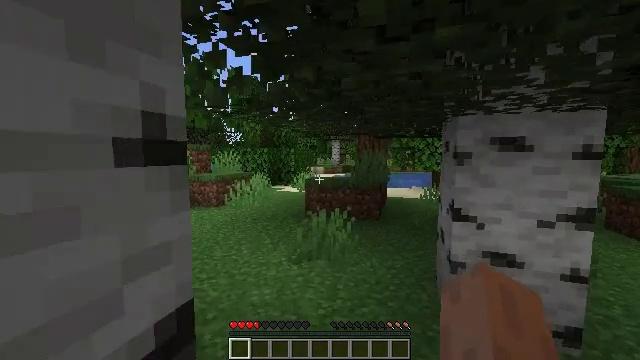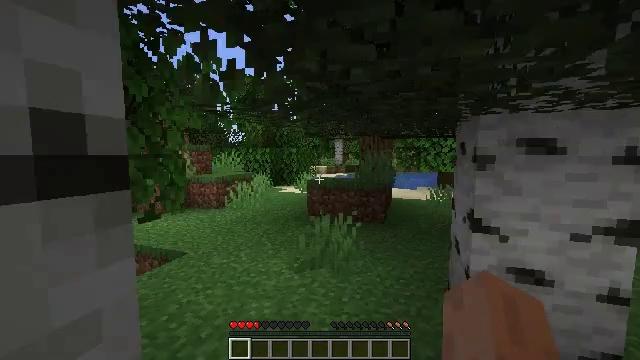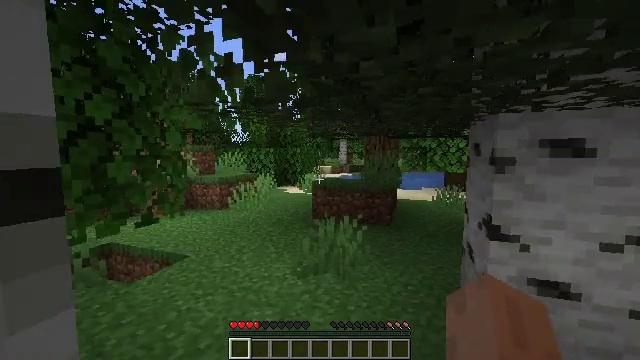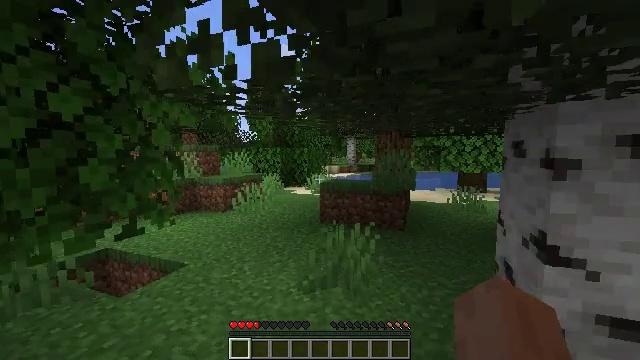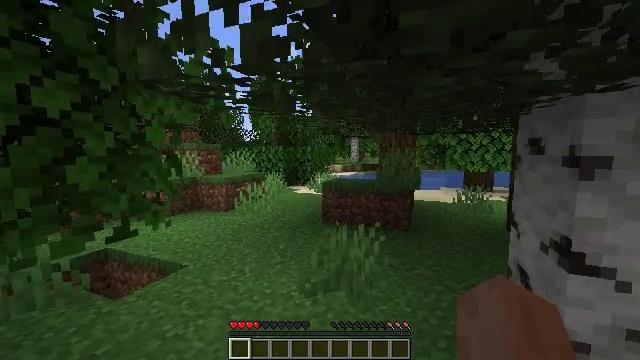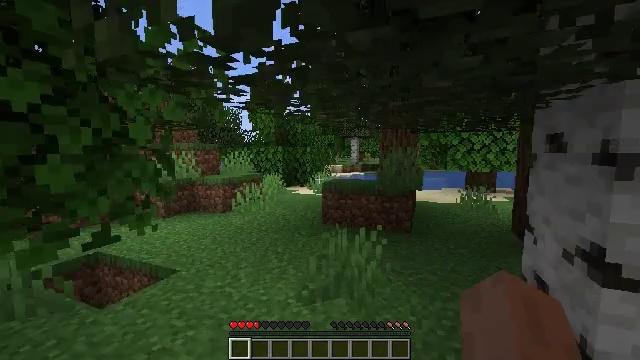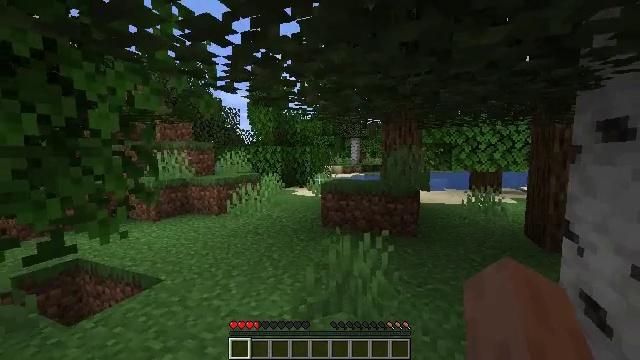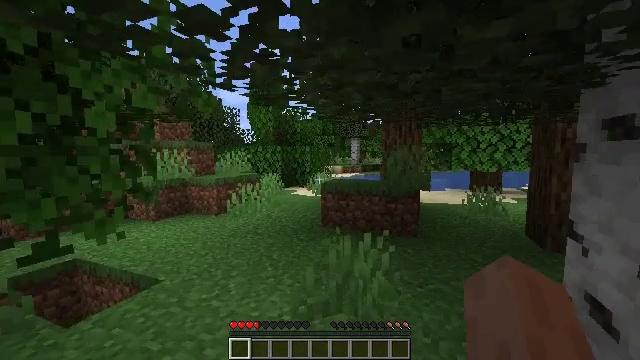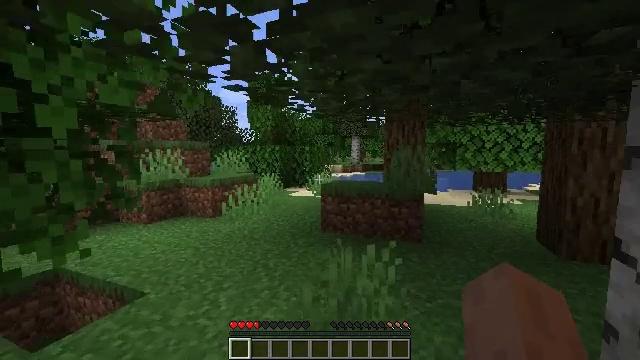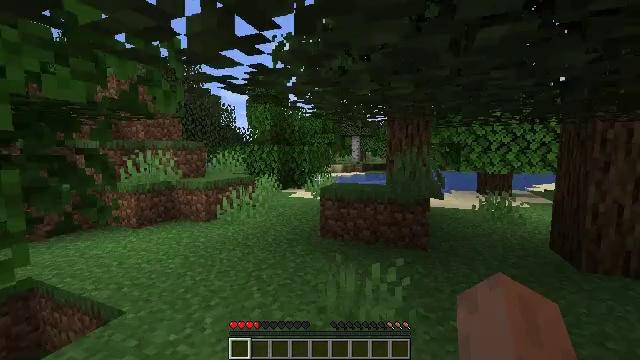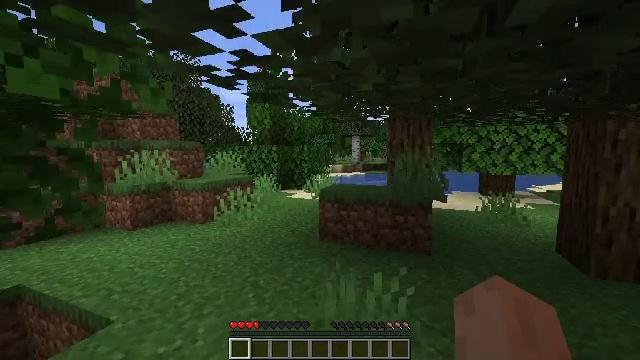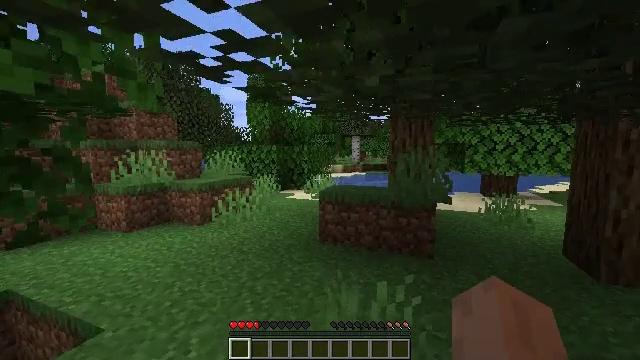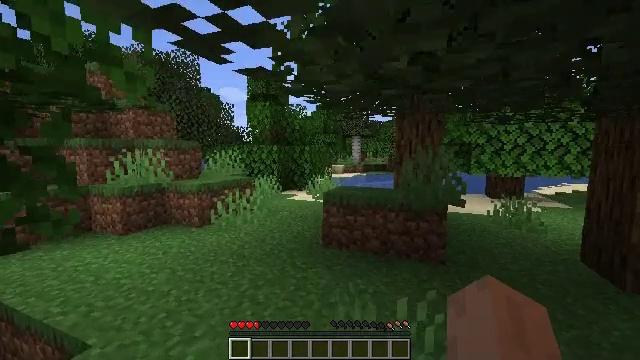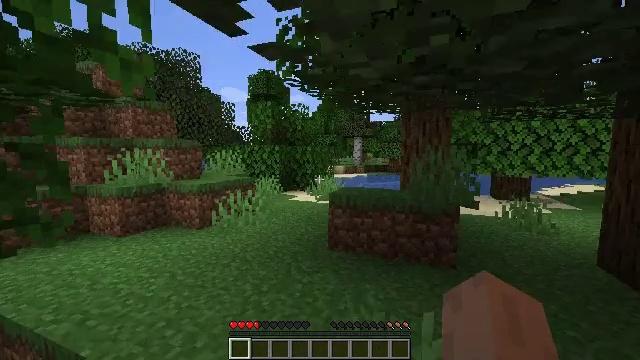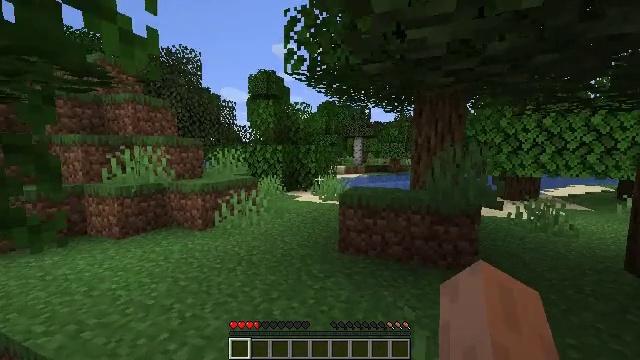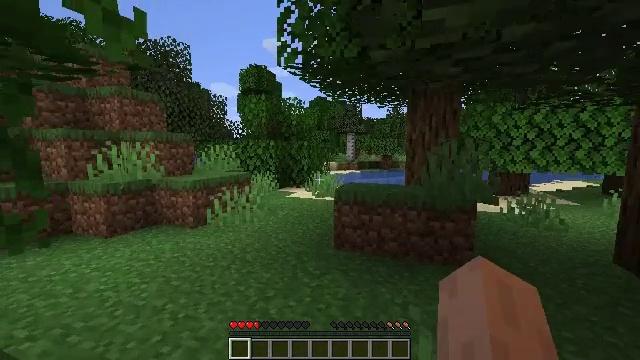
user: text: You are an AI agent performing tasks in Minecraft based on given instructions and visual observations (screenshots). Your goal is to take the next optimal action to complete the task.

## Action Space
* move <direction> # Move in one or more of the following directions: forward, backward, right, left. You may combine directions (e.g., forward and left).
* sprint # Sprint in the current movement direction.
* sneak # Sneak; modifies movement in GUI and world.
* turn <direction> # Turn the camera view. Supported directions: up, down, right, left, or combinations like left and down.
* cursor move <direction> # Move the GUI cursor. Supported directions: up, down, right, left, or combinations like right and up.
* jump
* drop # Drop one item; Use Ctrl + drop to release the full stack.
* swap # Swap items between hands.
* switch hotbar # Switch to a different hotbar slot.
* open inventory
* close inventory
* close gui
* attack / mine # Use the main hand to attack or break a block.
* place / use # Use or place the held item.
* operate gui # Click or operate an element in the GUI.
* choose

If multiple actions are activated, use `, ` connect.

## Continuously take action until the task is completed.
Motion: motion action
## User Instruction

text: Combat the pig.
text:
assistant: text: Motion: move forward, sprint
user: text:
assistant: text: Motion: move forward, sprint
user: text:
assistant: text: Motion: move forward, sprint, turn left
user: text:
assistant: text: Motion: move forward, sprint
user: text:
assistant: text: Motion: move forward, sprint
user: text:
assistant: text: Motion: move forward, sprint
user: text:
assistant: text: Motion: move forward, sprint
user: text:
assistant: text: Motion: move forward, sprint
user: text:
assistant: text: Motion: move forward, sprint
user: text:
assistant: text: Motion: move forward, sprint
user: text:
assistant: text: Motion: move forward and move left, sprint
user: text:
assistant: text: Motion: move forward and move left, sprint
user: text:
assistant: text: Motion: move forward and move left, sprint
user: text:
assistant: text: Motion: move forward and move left, sprint
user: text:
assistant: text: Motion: move forward, sprint, turn right
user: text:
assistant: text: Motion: move forward, sprint, turn right
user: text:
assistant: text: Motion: move forward, sprint
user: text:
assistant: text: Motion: move forward, sprint, turn right
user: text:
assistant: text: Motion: move forward, sprint
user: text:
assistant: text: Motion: move forward, sprint
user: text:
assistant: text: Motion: move forward, sprint
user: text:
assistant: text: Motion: move forward, sprint, turn right
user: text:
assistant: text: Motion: move forward and move left, sprint
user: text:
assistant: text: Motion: move forward and move left, sprint, turn right
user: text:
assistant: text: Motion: move forward and move left, sprint, turn right
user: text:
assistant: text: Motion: move forward and move left, sprint
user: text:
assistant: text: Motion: move forward and move left, sprint, turn right
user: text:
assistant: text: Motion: move forward and move left, sprint, turn right
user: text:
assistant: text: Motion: move forward and move left, sprint
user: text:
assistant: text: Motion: move forward, sprint